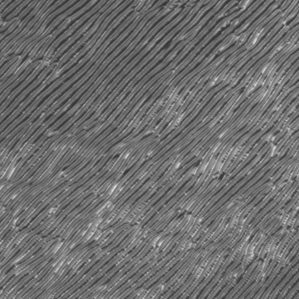
Label: frost